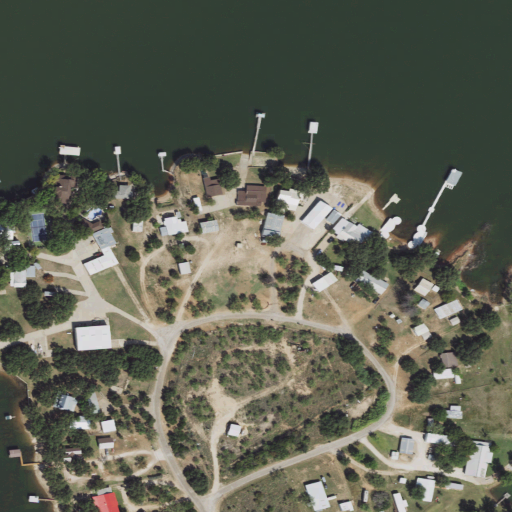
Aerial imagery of cape in Texas named Pace Point containing open water, open development, low intensity development, medium intensity development, shrub, high intensity development, deciduous forest, and grassland